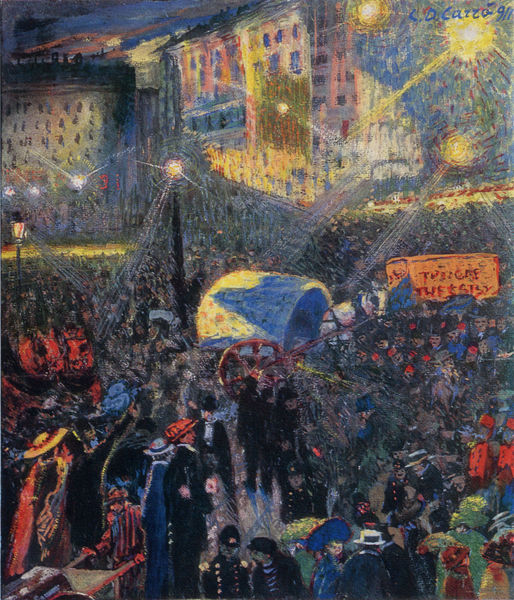
Titel: Luci notturne
Künstler: Carlo Carrà
Standort: Milano
Institution: (Privatsammlung)
Schlagwörter: blau, himmel, mann, schatten, frauen, gelb, grün, menschen, stadt, abend, bunt, fenster, frau, hut, hüte, laterne, laternen, licht, lichter, männer, nacht, orange, schwarz, strasse, strassenszene, vordergrund, weiss, haus, rot, leute, party, feiern, mensch, häuser, rosa, pferd, räder, schrift, kutsche, platz, auto, rad, schubkarre, knöpfe, grossstadt, polizist, text, trommel, umzug, planwagen, autos, strassenlaterne, strassenlaternen, hochhaus, hochhäuser, feuerwerk